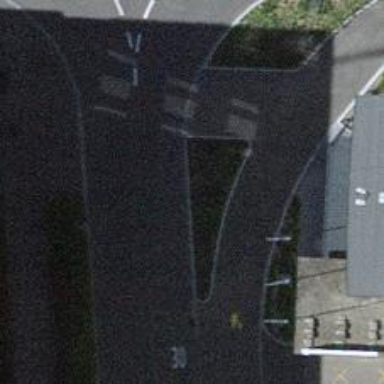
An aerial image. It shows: Marked zebra crossing with island.